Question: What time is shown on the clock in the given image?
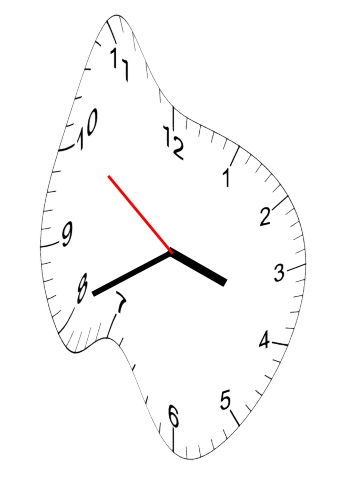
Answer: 03:40:51